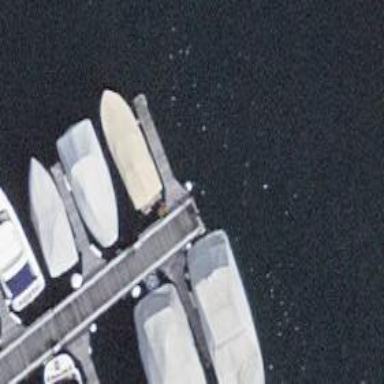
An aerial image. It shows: Man-made pier.